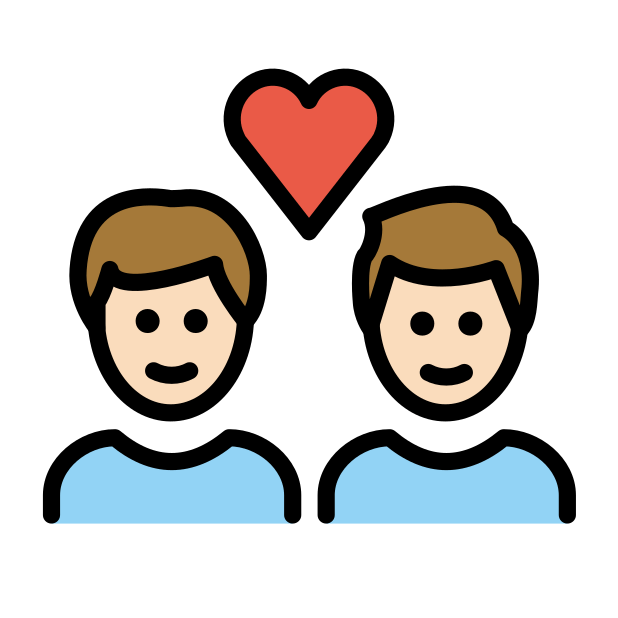
couple with heart: man, man, light skin tone